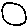
Label: circle